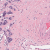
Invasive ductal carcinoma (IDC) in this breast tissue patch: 1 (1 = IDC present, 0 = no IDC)